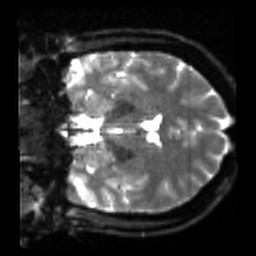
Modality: sbref
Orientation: coronal
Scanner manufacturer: siemens
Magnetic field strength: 3 T
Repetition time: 4 s
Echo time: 0.0594 s